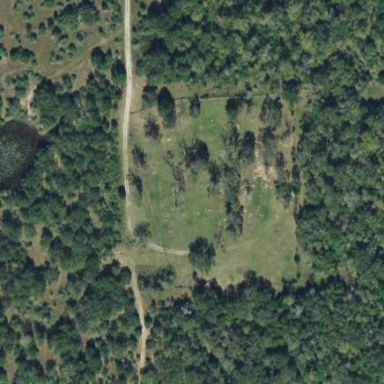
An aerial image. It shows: Cemetery.